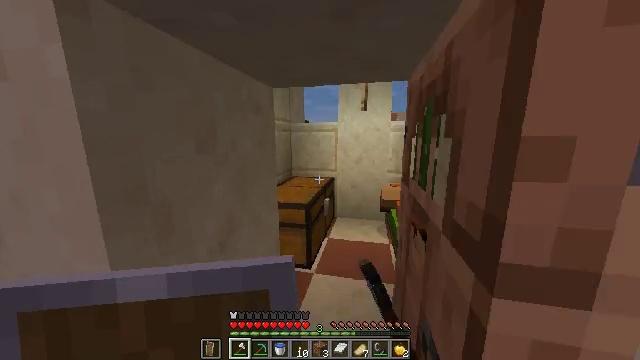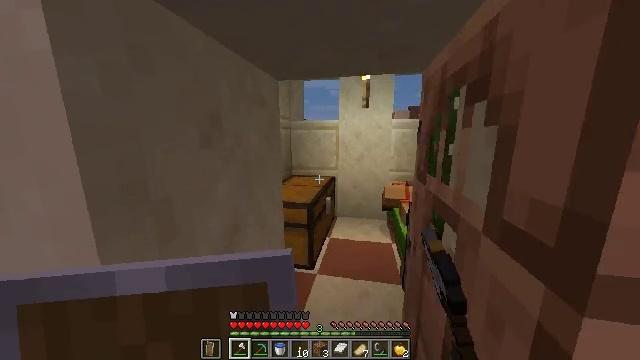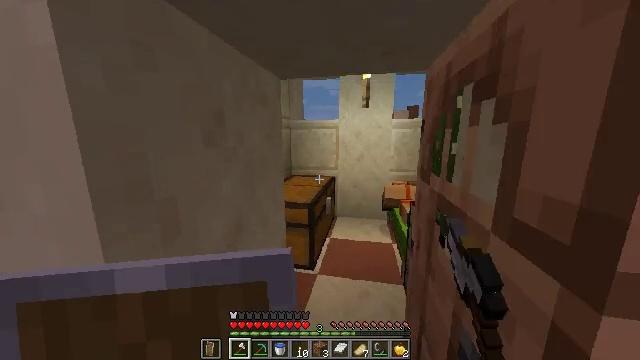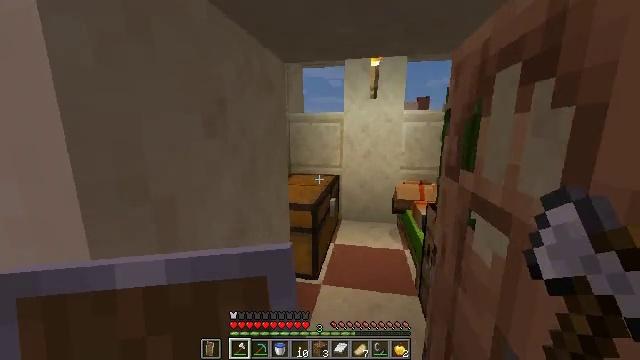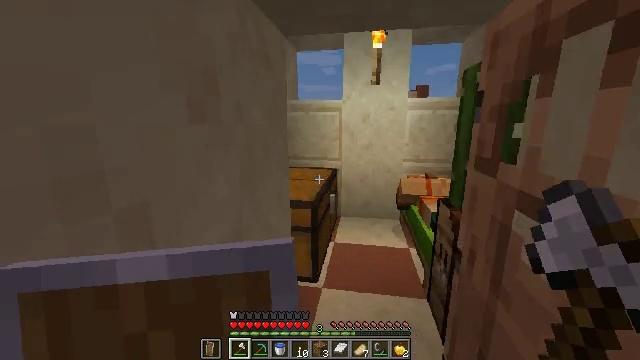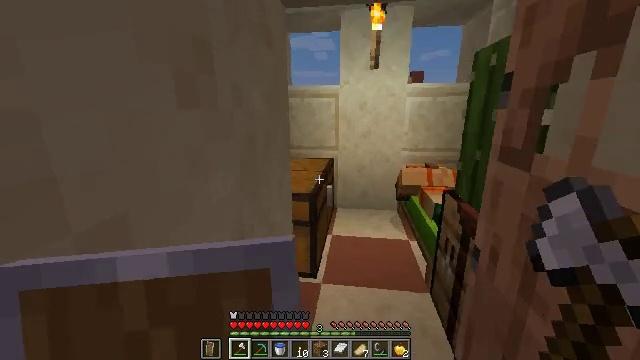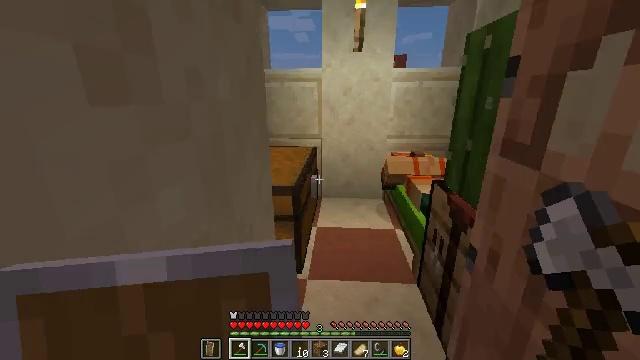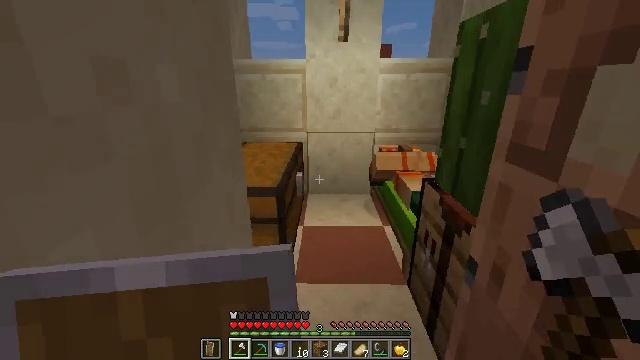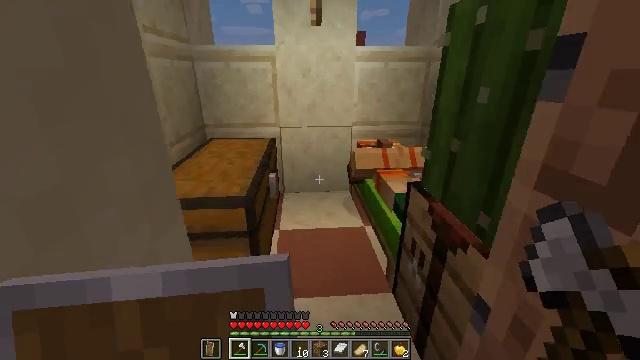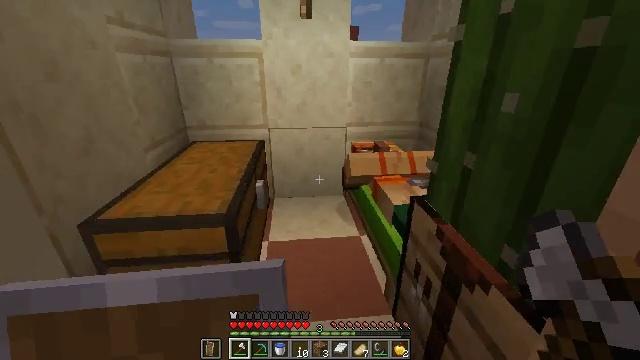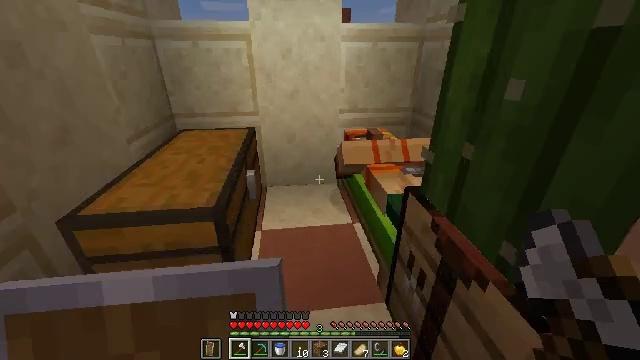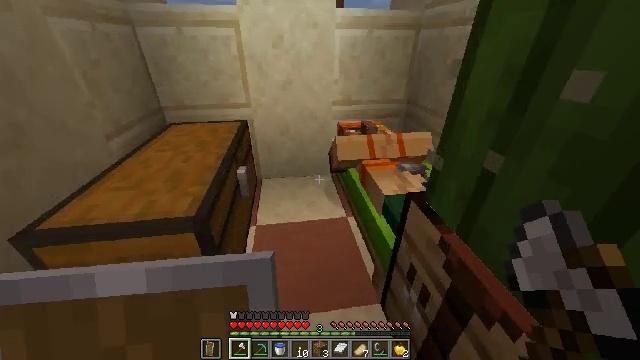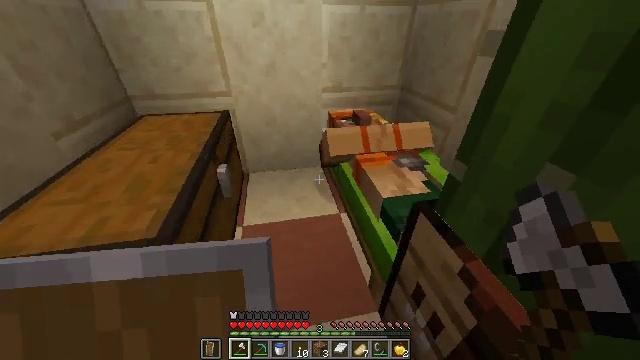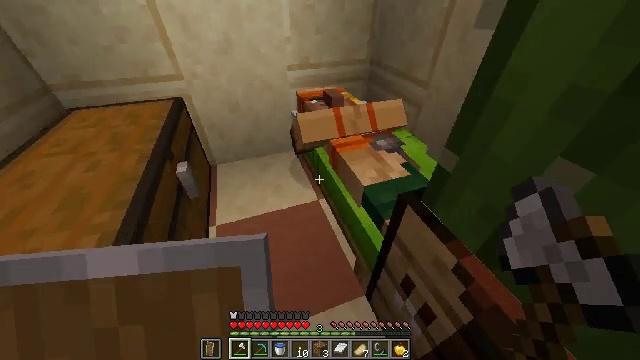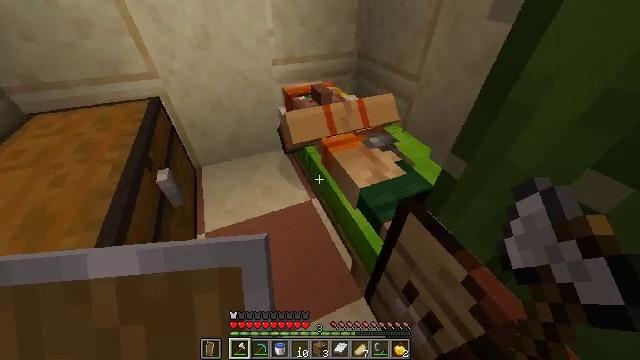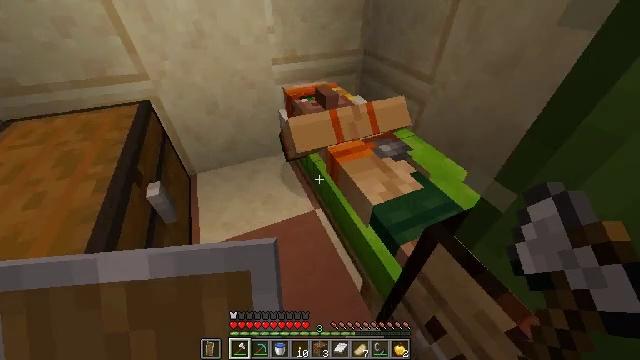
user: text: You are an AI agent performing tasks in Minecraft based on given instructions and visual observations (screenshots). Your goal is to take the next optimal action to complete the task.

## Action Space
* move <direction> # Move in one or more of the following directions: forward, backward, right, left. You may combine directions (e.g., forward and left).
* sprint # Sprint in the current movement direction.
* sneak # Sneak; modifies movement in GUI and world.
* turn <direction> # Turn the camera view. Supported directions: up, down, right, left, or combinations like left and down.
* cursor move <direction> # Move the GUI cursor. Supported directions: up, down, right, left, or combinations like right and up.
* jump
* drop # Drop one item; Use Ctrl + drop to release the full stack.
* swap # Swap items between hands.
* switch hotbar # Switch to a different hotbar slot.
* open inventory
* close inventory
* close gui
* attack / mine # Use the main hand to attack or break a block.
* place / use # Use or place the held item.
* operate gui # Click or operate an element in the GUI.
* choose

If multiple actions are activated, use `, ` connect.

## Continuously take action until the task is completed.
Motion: motion action
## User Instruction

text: Gather cactus by attacking it.
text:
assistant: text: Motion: move forward
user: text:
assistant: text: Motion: move forward
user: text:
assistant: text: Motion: move forward
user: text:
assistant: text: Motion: move forward and move left, turn right and down
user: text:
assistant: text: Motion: move forward and move left, turn right and down
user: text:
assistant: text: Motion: move forward and move left, turn right and down
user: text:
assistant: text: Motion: move forward and move left, turn right and down
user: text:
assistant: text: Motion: move forward, sprint, turn right and down
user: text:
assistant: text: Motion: move forward, sprint, turn right
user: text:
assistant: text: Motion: move forward, sprint, turn right and down
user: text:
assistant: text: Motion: move forward, turn right and down
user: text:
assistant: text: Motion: move forward, turn right and down
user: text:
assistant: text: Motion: turn right and down
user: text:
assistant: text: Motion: turn right and down
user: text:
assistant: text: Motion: no_op
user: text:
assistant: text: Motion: no_op
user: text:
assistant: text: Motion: no_op
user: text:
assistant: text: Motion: turn down
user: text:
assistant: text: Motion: no_op
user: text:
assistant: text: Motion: turn left and down
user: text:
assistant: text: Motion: turn left and down
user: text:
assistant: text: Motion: turn left and up
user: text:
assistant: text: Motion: turn left and up
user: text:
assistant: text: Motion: turn left, use / place
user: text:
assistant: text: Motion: use / place
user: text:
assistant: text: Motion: use / place
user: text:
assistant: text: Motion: no_op
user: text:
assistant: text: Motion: no_op
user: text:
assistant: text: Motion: open gui
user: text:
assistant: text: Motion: no_op